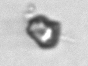
Label: detritus_transparent